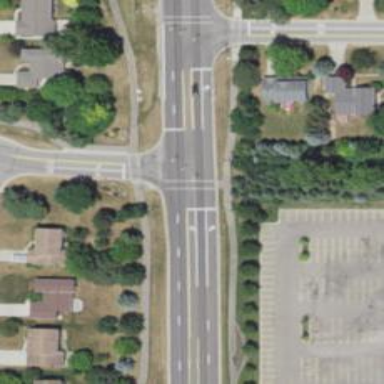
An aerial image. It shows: Footway with asphalt surface and marked crossing. The crossing is designated by lines.